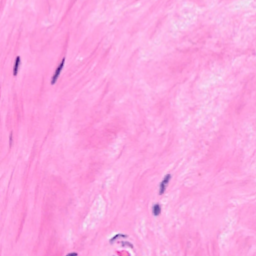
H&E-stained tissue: Breast